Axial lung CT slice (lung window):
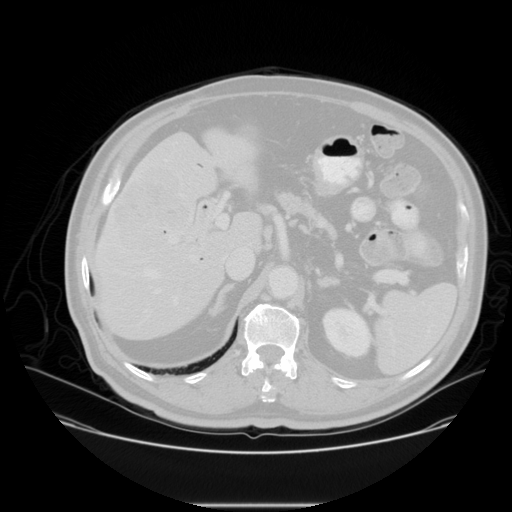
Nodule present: no